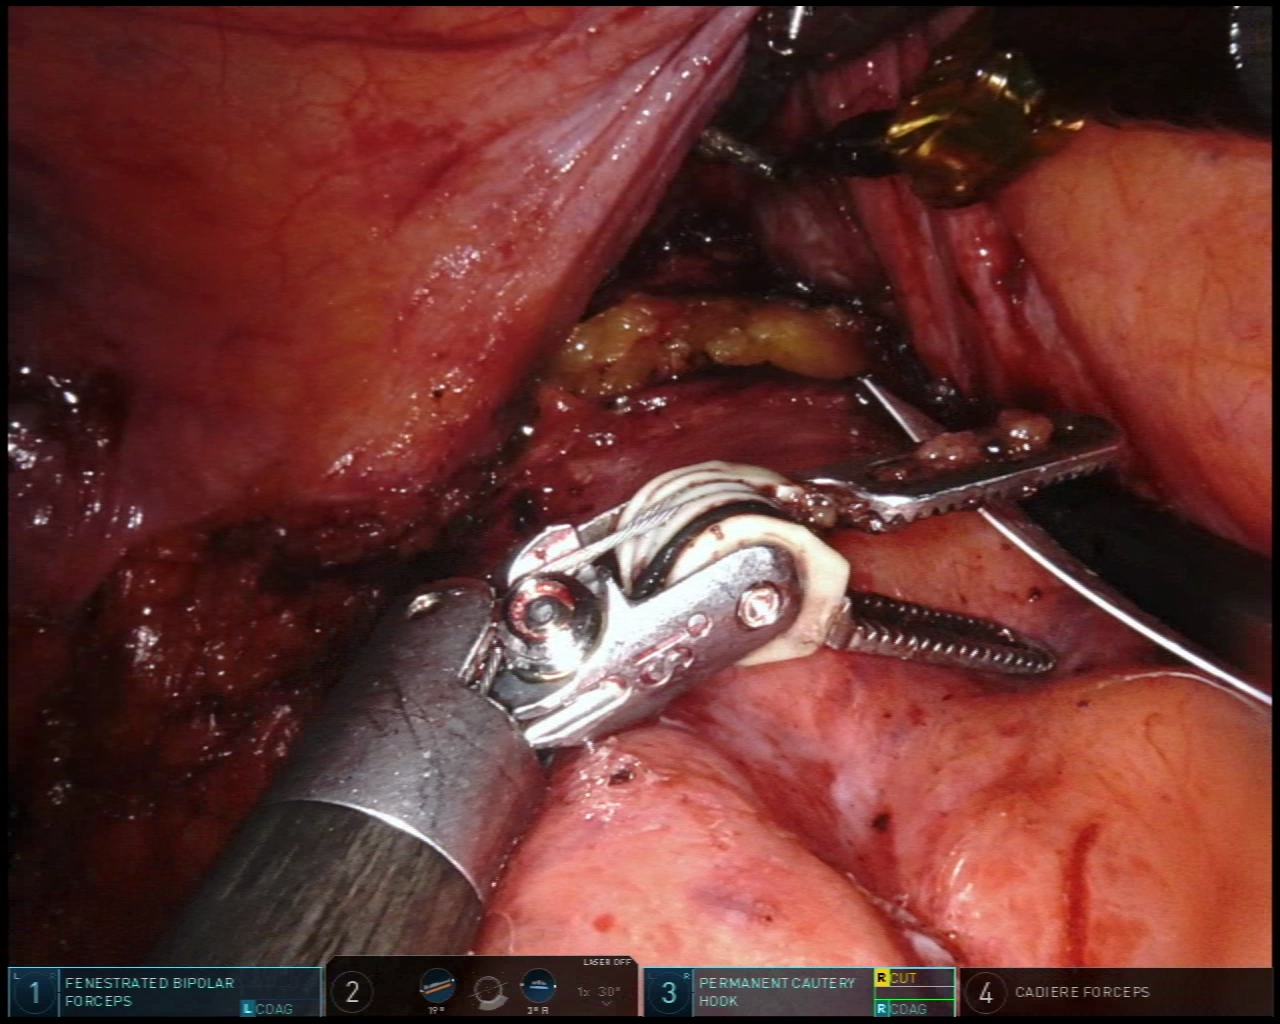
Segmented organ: vesicular_glands
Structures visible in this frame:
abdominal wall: no
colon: no
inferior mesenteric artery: no
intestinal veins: no
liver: no
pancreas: no
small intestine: no
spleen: no
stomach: no
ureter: no
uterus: no
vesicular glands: yes